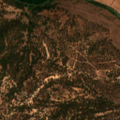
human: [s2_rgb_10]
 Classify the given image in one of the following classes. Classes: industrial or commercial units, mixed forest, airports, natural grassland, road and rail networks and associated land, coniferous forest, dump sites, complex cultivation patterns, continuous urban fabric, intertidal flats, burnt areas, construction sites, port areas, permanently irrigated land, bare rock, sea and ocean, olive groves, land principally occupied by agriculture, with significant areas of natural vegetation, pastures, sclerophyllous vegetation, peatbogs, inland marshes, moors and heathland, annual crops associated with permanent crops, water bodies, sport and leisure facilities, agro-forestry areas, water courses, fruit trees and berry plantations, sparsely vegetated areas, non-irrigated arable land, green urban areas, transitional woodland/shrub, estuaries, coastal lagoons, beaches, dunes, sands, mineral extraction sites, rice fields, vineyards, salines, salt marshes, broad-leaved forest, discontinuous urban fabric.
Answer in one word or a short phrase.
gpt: non-irrigated arable land, rice fields, pastures, broad-leaved forest